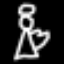
Label: angel